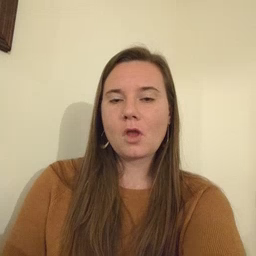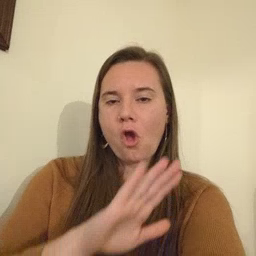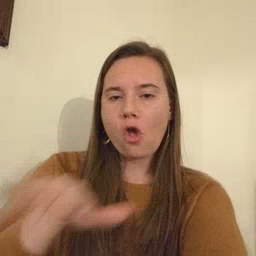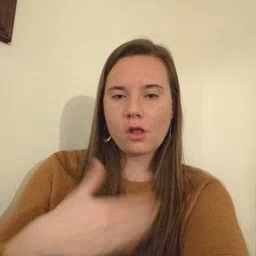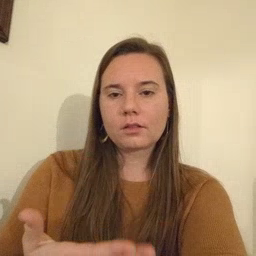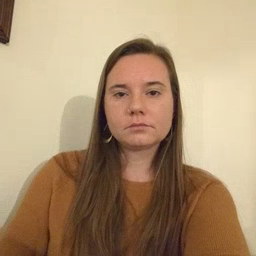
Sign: all